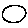
Label: circle